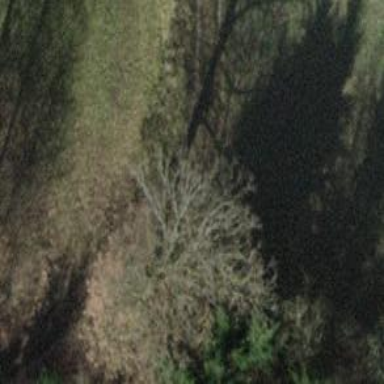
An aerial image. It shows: Brown bench.